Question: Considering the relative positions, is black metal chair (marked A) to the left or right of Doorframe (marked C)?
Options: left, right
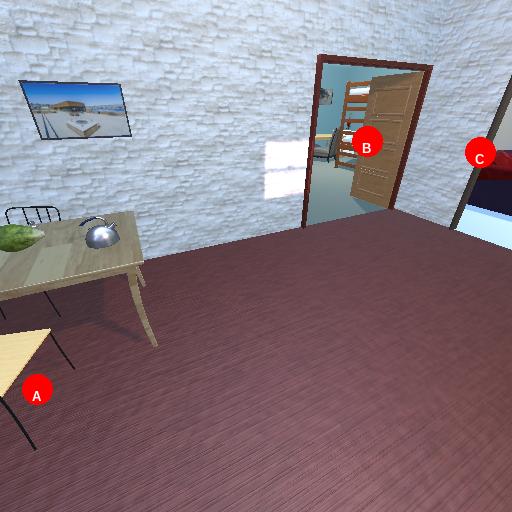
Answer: left